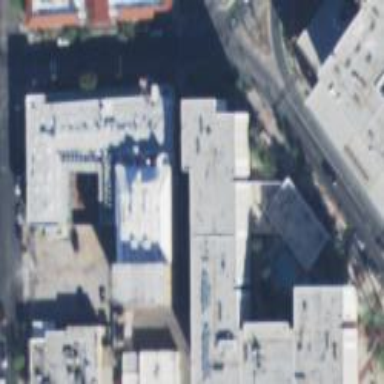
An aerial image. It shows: Theatre building.